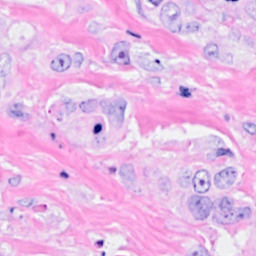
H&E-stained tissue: Breast